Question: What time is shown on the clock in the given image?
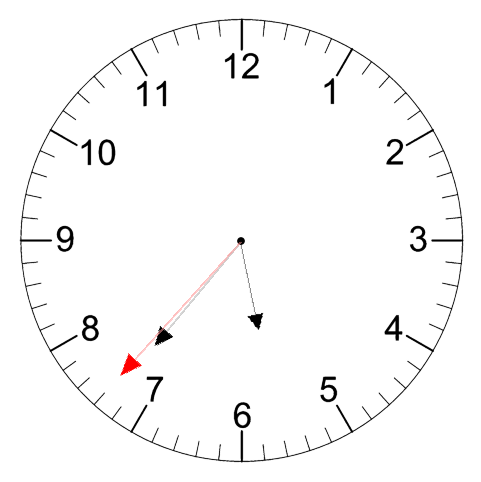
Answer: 05:36:37